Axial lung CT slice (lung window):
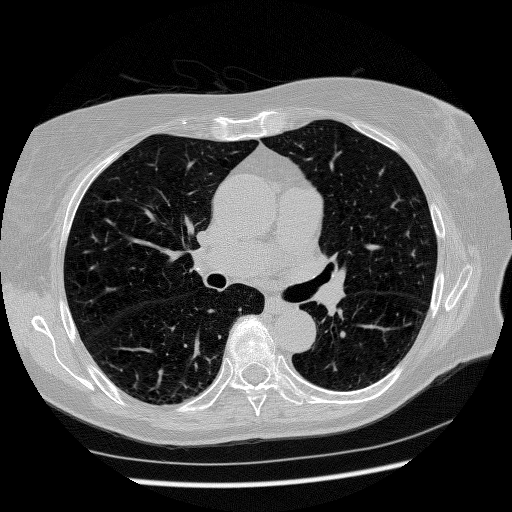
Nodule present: no